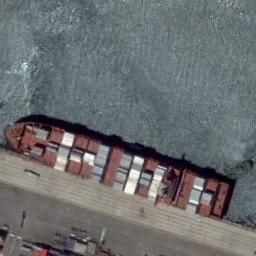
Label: ship